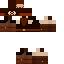
A male human skin with medium skin, wearing brown long hair dressed in a blue hoodie and black pants, featuring a closed mouth.